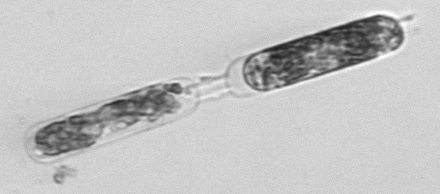
Label: Hemiaulus